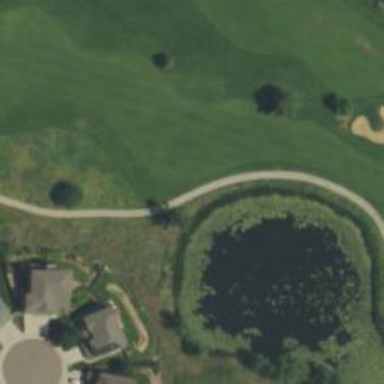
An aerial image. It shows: Golf cartpath track.